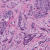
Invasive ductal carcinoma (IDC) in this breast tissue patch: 1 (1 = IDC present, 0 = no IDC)